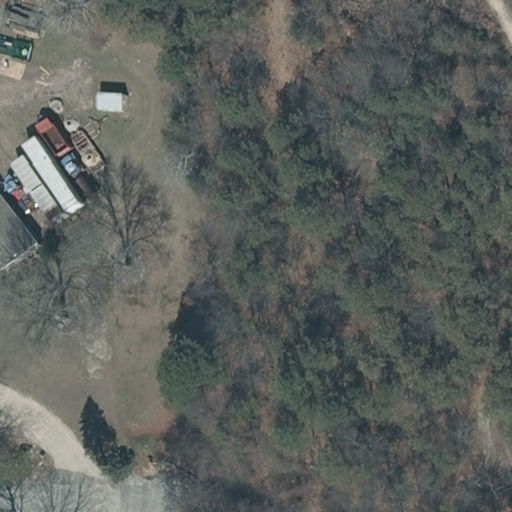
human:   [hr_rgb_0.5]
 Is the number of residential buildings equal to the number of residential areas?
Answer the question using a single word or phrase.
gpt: yes

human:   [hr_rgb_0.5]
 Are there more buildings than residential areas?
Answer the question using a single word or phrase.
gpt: no

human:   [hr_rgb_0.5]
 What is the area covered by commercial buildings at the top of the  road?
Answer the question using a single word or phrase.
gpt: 0m2

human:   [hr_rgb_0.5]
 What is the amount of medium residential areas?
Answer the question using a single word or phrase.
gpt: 1

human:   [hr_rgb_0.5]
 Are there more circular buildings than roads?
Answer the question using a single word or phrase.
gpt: no

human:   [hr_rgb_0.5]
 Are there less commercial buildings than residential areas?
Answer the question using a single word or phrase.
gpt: yes

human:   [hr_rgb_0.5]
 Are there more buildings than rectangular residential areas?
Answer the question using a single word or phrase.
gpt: no

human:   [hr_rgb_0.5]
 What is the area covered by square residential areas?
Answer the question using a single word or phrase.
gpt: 0m2

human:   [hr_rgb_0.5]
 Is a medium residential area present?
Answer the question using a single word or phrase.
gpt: yes

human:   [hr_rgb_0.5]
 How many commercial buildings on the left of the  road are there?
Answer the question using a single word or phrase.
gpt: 0

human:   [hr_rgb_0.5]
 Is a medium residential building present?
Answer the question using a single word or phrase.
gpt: no

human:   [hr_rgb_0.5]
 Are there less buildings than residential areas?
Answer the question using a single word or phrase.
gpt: no

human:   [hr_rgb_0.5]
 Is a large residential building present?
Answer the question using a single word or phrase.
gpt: no

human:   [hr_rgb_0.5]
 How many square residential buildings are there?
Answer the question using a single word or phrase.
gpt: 0

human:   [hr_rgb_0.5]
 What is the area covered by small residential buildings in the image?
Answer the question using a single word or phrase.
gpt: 85m2

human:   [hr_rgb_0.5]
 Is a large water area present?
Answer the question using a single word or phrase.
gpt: no

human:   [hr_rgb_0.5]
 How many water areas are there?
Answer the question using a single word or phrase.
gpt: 0

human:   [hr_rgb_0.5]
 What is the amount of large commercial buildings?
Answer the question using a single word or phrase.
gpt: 0

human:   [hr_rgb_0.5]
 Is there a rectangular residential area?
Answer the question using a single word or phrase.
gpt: yes

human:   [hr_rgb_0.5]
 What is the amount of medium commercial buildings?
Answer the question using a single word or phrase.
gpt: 0

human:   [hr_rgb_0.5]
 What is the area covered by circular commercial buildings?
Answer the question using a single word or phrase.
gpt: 0m2

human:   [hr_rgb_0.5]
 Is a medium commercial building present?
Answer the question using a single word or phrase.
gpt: no

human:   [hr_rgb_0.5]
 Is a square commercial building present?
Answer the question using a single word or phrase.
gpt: no

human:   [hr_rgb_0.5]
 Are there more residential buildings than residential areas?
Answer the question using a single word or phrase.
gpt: no

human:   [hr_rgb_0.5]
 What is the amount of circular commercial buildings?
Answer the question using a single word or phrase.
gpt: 0

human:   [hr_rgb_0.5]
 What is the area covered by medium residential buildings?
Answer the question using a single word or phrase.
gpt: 0m2

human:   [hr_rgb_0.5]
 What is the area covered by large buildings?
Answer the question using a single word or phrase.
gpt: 0m2

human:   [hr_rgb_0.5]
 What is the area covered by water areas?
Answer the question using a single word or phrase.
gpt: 0m2

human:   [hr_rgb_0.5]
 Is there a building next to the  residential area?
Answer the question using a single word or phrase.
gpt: yes

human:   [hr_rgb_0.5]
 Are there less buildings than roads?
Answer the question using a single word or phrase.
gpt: no

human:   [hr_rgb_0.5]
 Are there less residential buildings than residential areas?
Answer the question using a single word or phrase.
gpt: no

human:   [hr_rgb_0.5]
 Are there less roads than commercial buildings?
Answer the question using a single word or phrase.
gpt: no

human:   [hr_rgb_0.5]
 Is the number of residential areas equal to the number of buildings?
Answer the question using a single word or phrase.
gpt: yes

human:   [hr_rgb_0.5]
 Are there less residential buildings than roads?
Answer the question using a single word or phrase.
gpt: no

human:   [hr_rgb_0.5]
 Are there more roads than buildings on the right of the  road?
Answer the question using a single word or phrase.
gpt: yes

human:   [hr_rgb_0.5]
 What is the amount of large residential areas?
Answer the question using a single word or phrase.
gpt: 0